Field crop: maize
Growth stage: 1
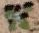
Species: chenopodium